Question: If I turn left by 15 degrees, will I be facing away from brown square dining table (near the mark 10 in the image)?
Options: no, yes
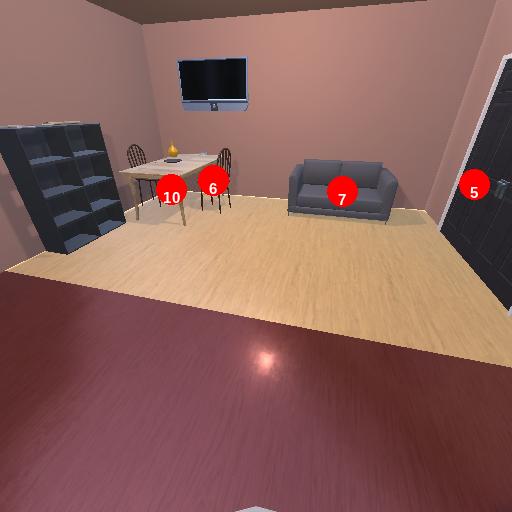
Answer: no